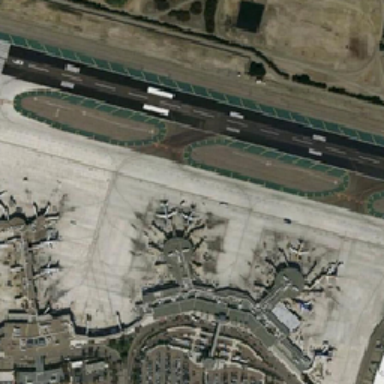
There are many planes idling in the square of the airport next tp a straight runway .